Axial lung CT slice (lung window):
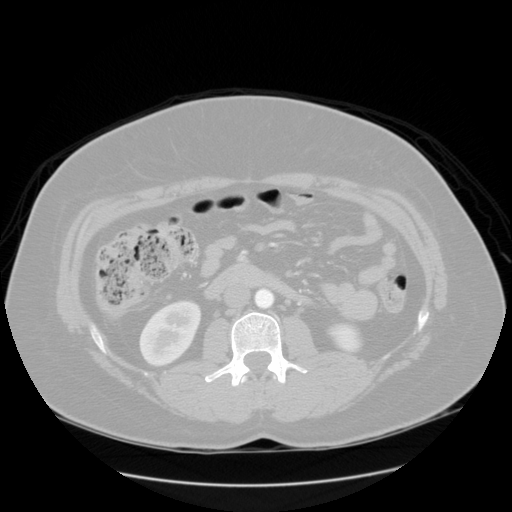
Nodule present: no